Question: I've turned to state pattern for my netmf project. Something based on this: <URL>
I have a rotary encoder knob that will act differently in each state.
I've been trying to wrap my head around this and can't get anything to work on my end. I'm not sure where and how to inject the interrupt handler into each state and how to invoke the switch of the interrupt handler. Without the State Pattern the code looks something like:
'''
RotaryEncoder RE = new RotaryEncoder(pin1, pin2);//create new instance of knob
RE.OnRotationEvent += OnRotationEventHandler;//subscribe to an event handler.
//do other things
...
...
static void OnRotationEventHandler(uint data1, uint data2, DateTime time)
{
//do something
}
'''
So, what's the right way to code have individual "OnRotationEventHandlers" for each state? Is it part of the context? Part of the abstract base class?

Thanks for the help!
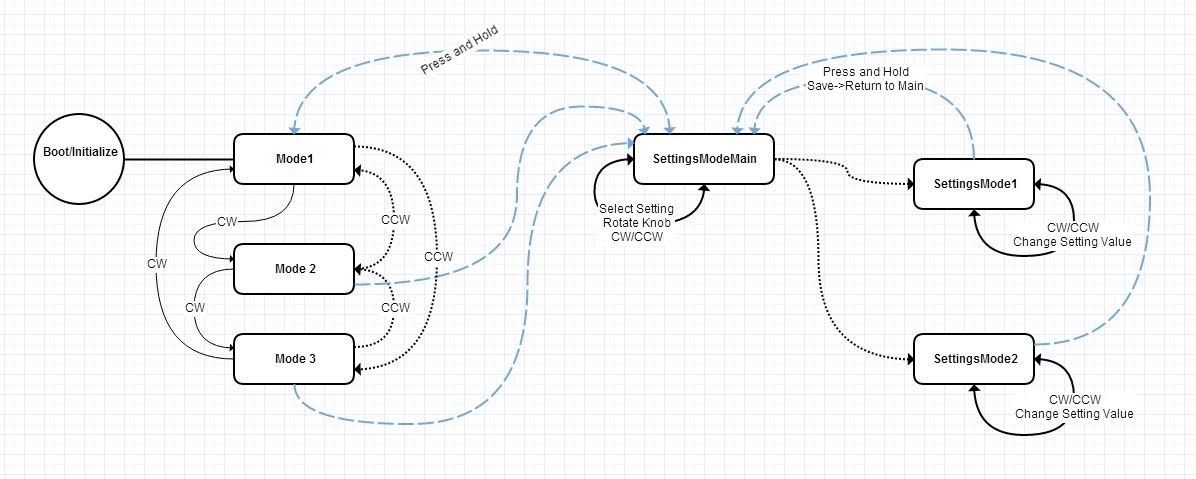
Answer: I did some more research and here's the solution I've come up with:
I use "state" and "mode" interchangeably
Context Class:
'''
class ModeContext
{
private int rotationCount;
private string direction;
private State state;
public RotaryEncoder rotaryEncoderInstance;
public ModeContext( RotaryEncoder re)
{
this.State = new RPMMode(this);
rotaryEncoderInstance = re;
re.RotationEventHandler += OnRotationEvent;//attach to Context's Handler
rotationCount = 0;
}
public State State
{
get { return state; }
set { state = value; }//debug state change
}
//Event Handler
public void OnRotationEvent(uint data1, uint data2, DateTime time)
{
rotationCount++;
if (data1 == 1)
{
direction = "Clockwise";
state.OnCWRotationEvent(this);
}
else
{
direction = "Counter-Clockwise";
state.OnCCWRotationEvent(this);
}
Debug.Print(rotationCount.ToString() + ": " + direction + " Context Mode Rotation Event Fired!");
}
'''
Concrete State Class that Inherits The State Base class:
'''
class Mode2 : State
{
public override void Handle(ModeContext mode)
{
mode.State = new Mode2();//(mode);
}
public Mode2()
{
//do something;
}
#region event handlers
public override void OnCWRotationEvent(ModeContext mode)
{
mode.State = new Mode3(mode);
}
public override void OnCCWRotationEvent(ModeContext mode)
{
mode.State = new Mode1(mode);
}
#endregion
}
'''
Now that I can change state and give each state specific control behavior, where does the actual heavy lifting go?